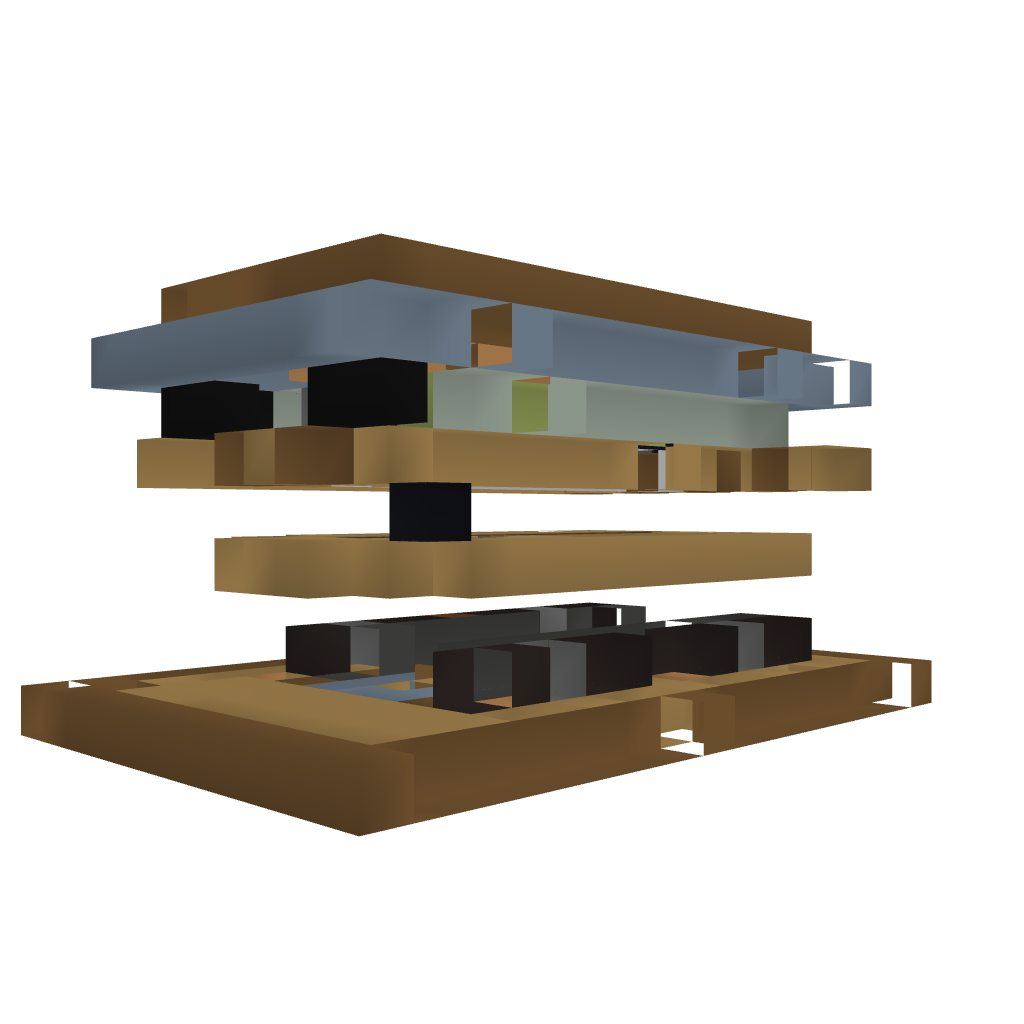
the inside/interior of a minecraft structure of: Chicken Farm